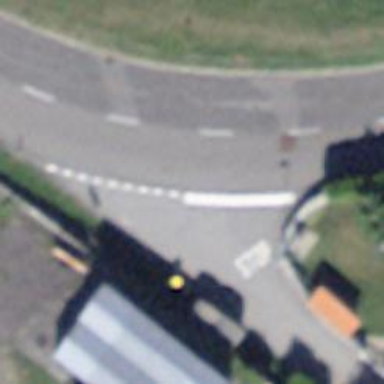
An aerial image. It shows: Stop road.